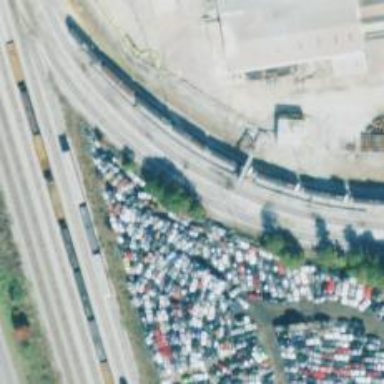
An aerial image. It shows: Railway spur line used for transporting aggregate freight.